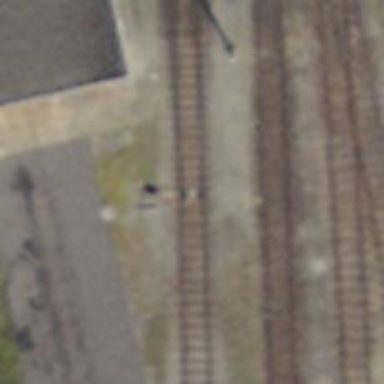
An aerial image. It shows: Railway switch.